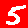
Digit: 5